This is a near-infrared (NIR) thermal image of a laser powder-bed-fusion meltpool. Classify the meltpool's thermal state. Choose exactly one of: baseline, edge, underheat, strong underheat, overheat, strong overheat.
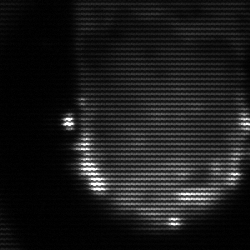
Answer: baseline